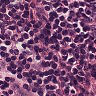
Metastatic tissue present: no